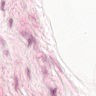
Metastatic tissue present: no